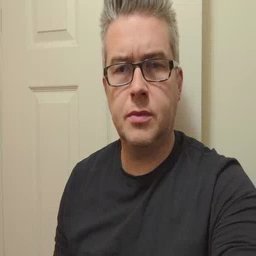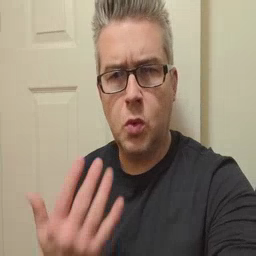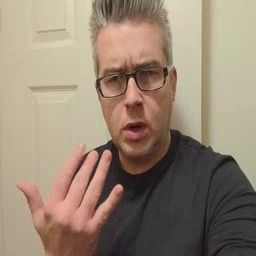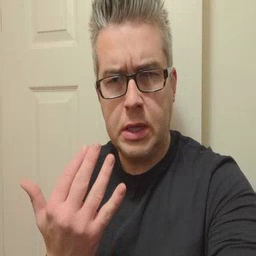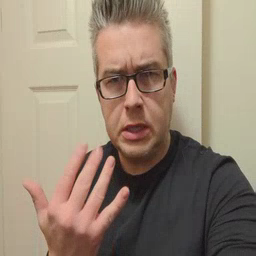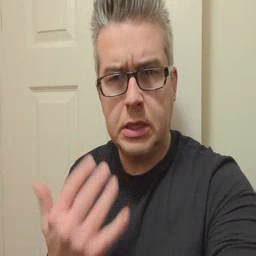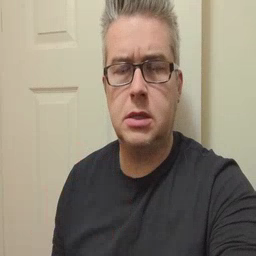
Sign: wait